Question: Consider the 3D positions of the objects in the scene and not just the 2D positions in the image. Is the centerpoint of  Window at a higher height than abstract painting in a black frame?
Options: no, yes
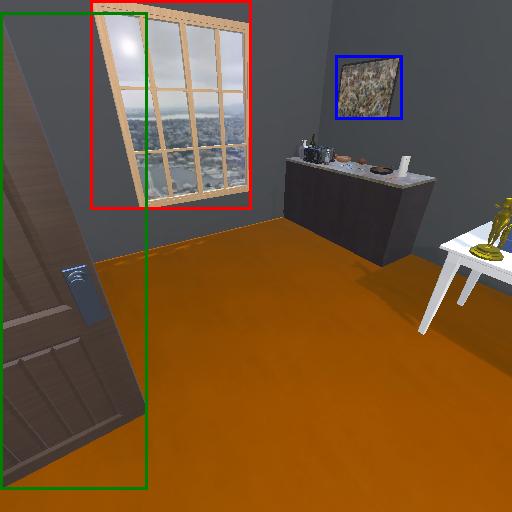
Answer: no